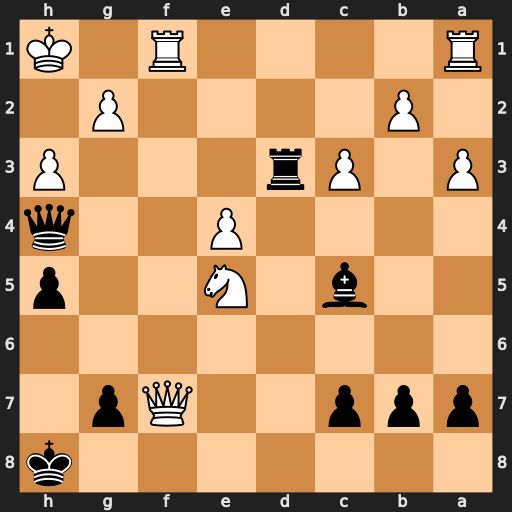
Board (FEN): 7k/ppp2Qp1/8/2b1N2p/4P2q/P1Pr3P/1P4P1/R4R1K
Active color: b
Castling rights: -
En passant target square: -
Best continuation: Rxh3+ gxh3 Qxh3#